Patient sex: F
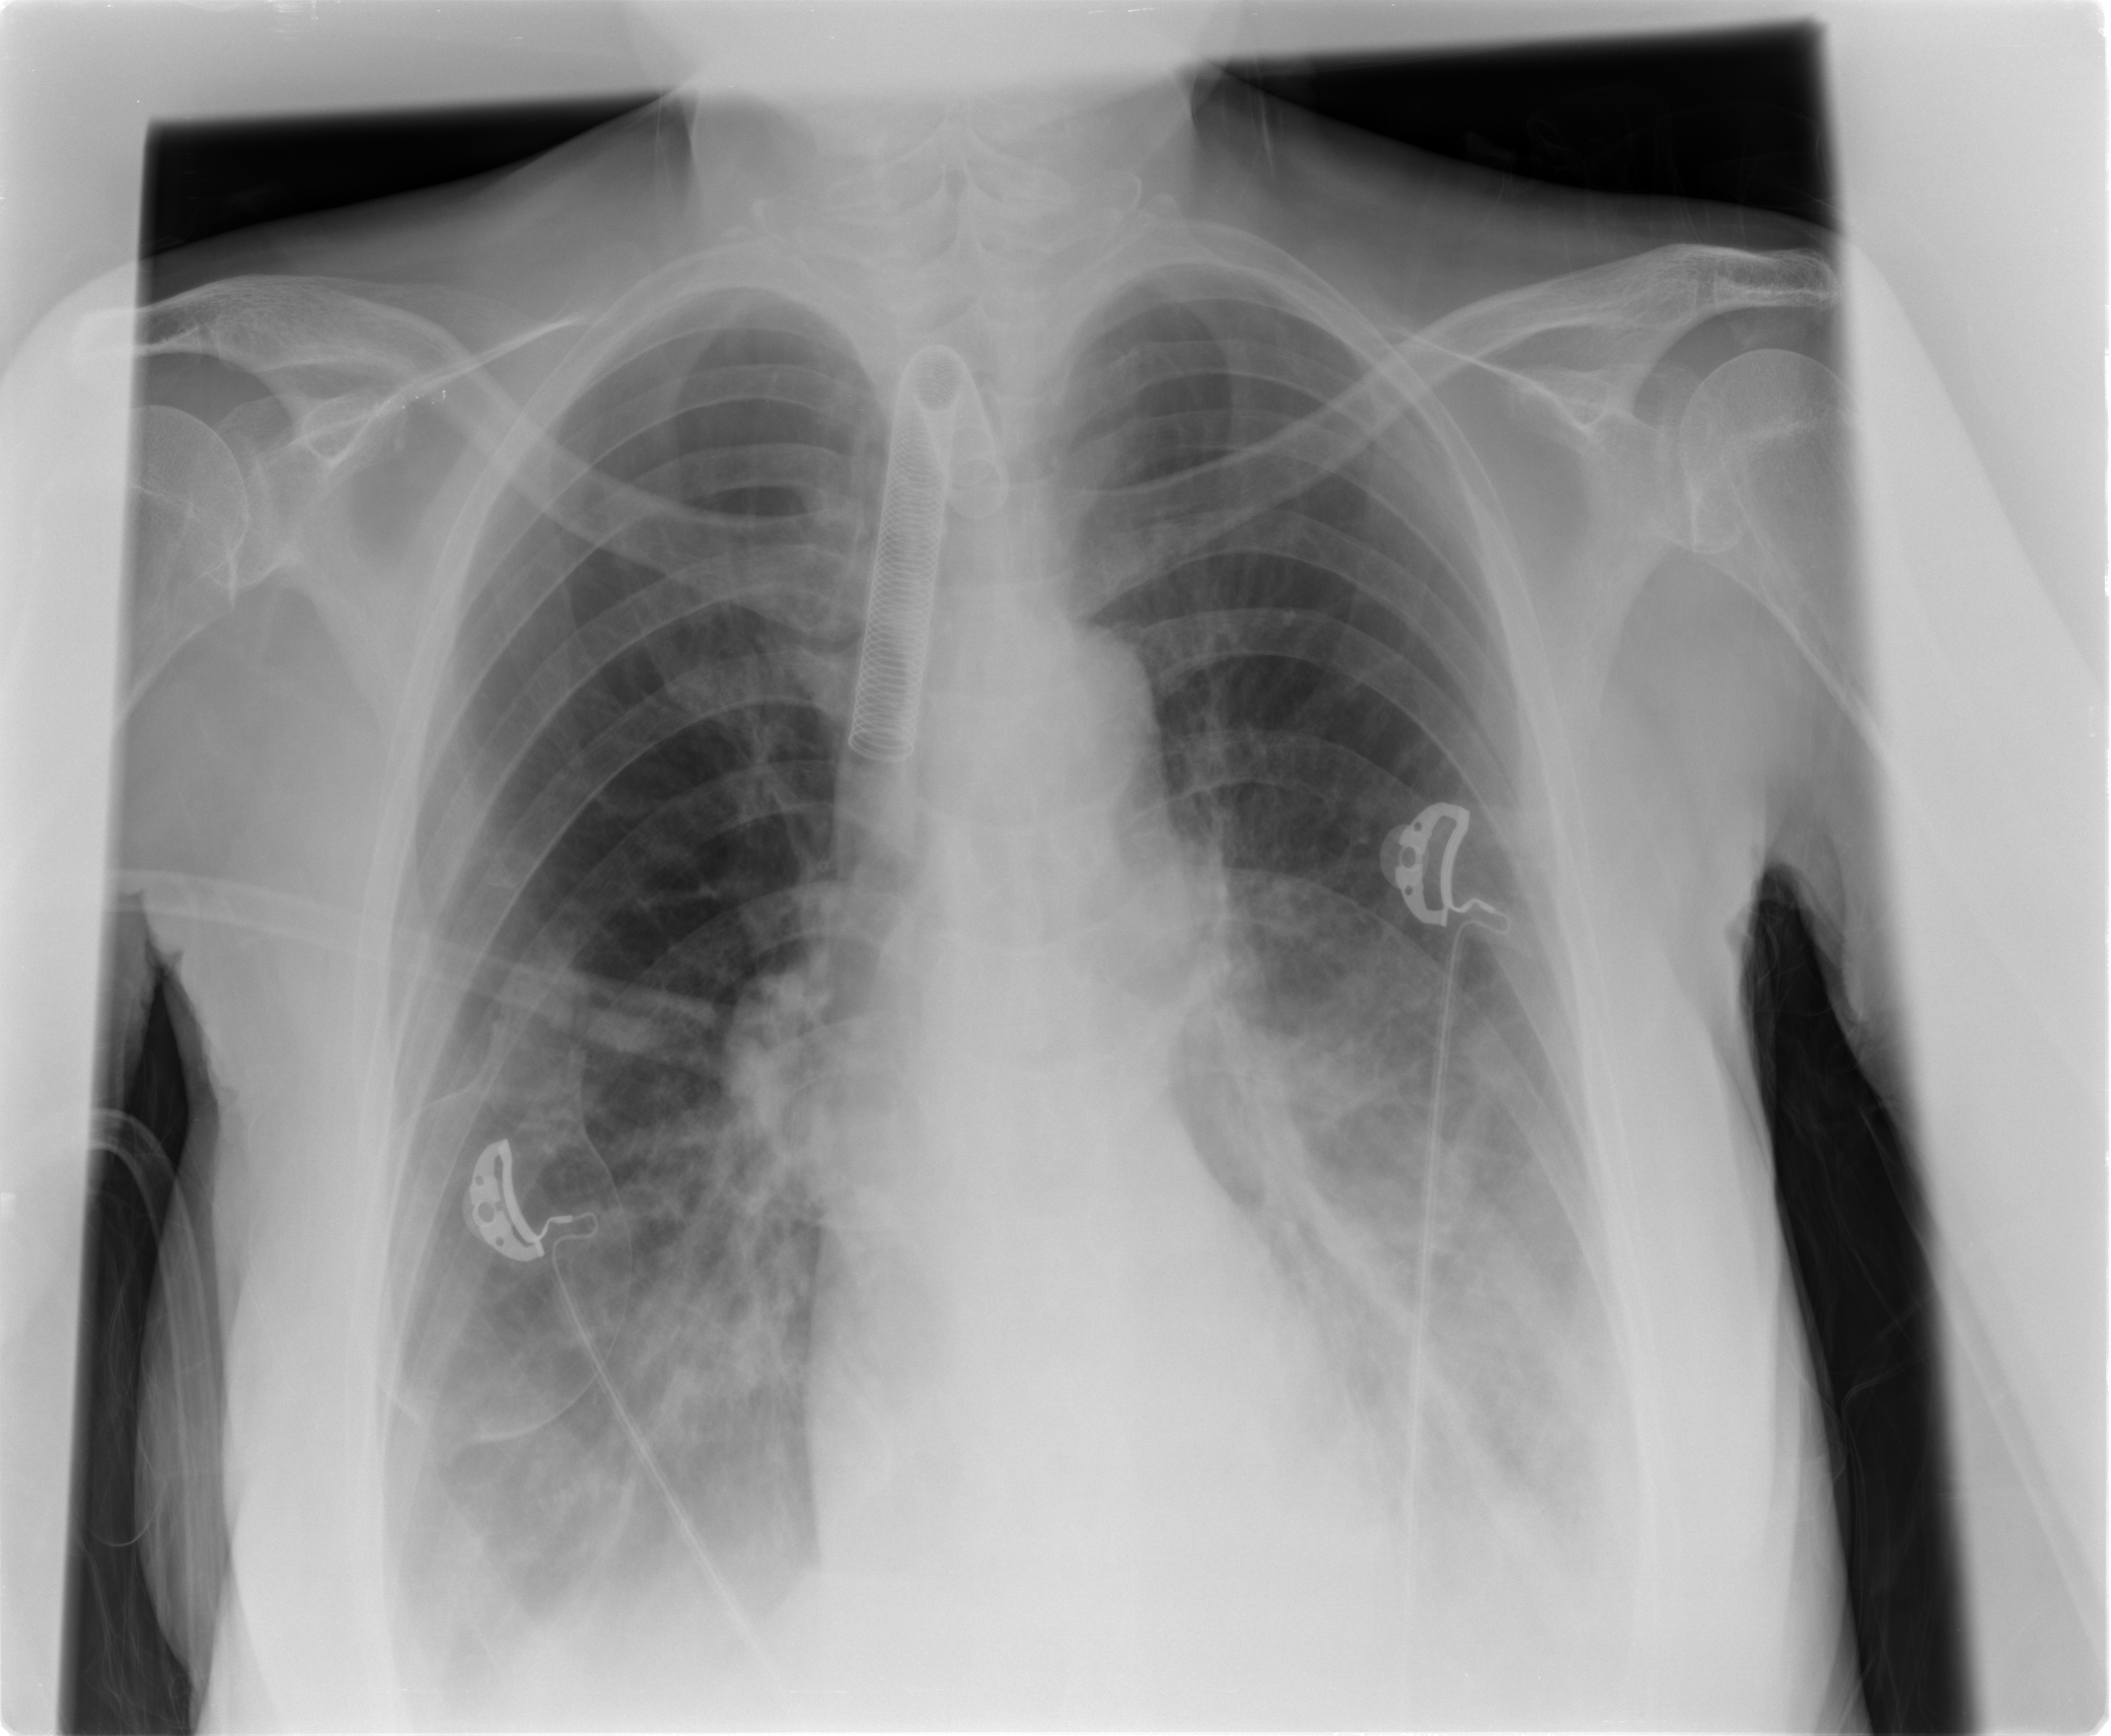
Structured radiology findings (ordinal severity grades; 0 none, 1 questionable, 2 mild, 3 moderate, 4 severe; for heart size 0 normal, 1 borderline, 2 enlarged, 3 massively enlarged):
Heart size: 0
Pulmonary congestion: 0
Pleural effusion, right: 3
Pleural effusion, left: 3
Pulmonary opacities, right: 0
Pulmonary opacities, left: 0
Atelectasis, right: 3
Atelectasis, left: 3